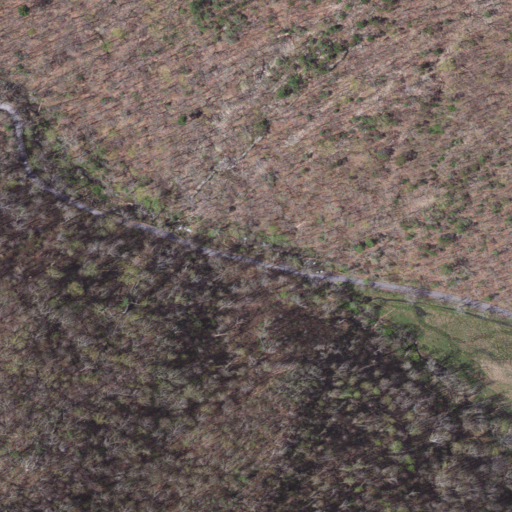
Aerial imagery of gap in Virginia named Dunns Gap containing deciduous forest, open development, mixed forest, and pasture